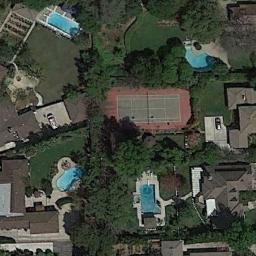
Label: tennis_court